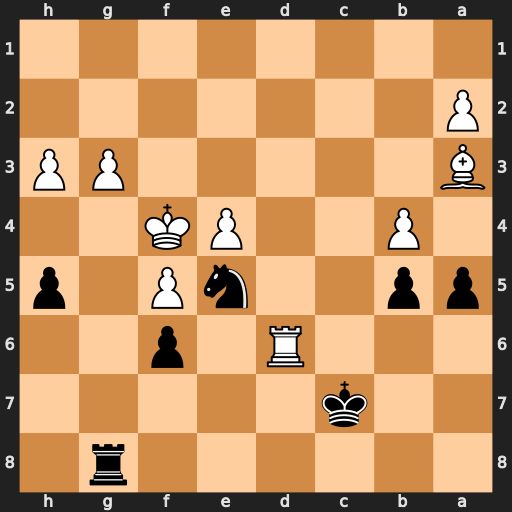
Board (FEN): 6r1/2k5/3R1p2/pp2nP1p/1P2PK2/B5PP/P7/8
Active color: b
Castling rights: -
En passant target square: -
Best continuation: Kxd6